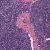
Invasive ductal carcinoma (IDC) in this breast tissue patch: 0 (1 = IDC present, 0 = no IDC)